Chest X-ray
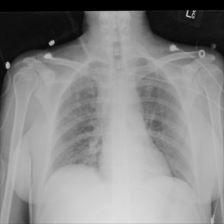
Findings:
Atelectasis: negative
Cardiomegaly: negative
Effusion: negative
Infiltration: negative
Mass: negative
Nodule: negative
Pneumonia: negative
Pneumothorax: negative
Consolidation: negative
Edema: negative
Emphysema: negative
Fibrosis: negative
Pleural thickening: negative
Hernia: negative